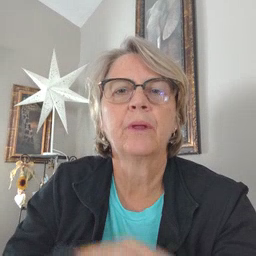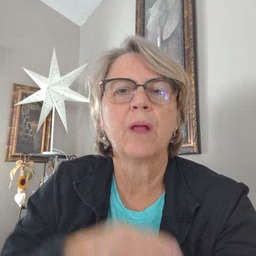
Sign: tooth